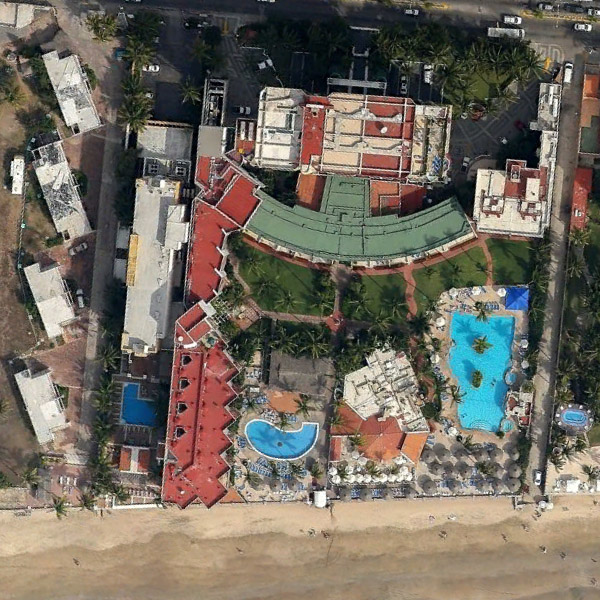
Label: Resort